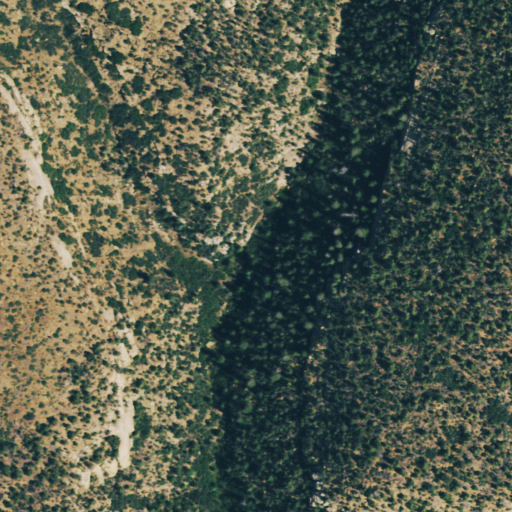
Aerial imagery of valley in Colorado named West Fork Wickiup Canyon containing evergreen forest and shrub